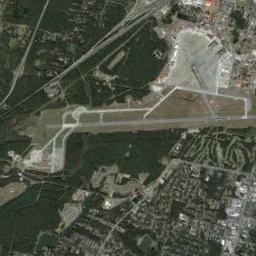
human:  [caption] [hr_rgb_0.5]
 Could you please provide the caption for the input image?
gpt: The helipad was built in the middle of lush vegetation .

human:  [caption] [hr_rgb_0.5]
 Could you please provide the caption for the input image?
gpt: There is an airport surrounded by many houses and trees .

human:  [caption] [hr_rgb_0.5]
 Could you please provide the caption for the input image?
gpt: An airport with some staggered runways and an open area on the lawn and dense residential areas around the airport .

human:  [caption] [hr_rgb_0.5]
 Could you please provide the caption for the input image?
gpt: A complex airport with many runways and buildings is surrounded by a residential area and green farmland .

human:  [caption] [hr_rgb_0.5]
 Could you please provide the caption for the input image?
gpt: There are many houses of different sizes and shapes in the airport .